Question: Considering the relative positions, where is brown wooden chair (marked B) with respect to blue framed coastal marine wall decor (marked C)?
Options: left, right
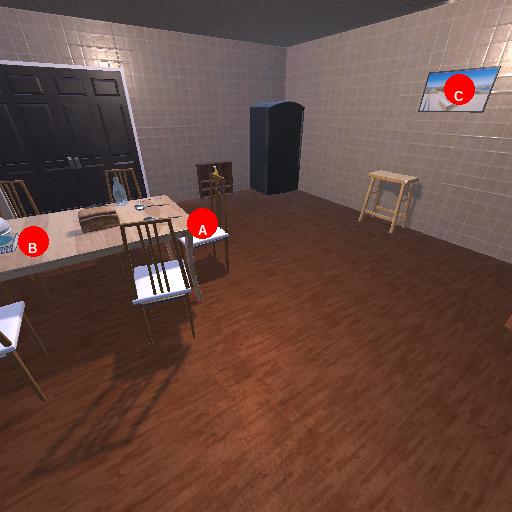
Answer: left